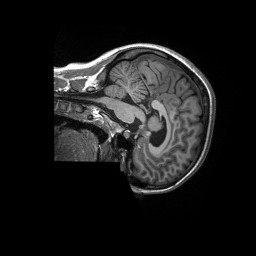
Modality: T1w
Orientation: sagittal
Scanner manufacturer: siemens
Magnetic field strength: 3 T
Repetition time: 2.3 s
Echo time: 0.00232 s